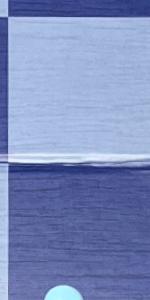
Label: Empty